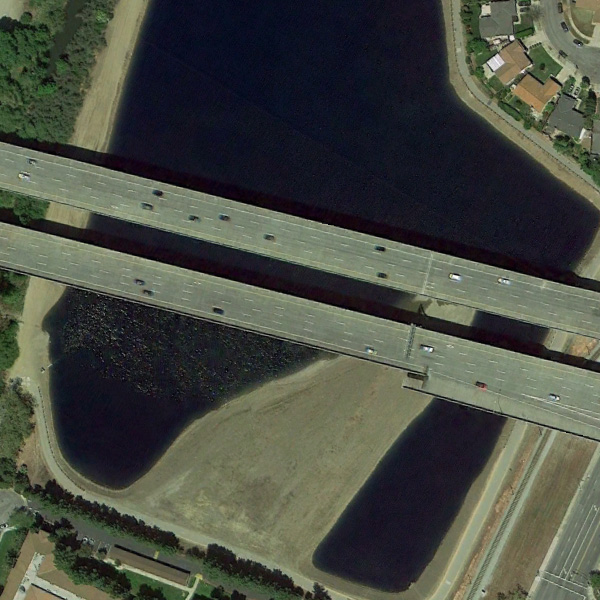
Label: Bridge